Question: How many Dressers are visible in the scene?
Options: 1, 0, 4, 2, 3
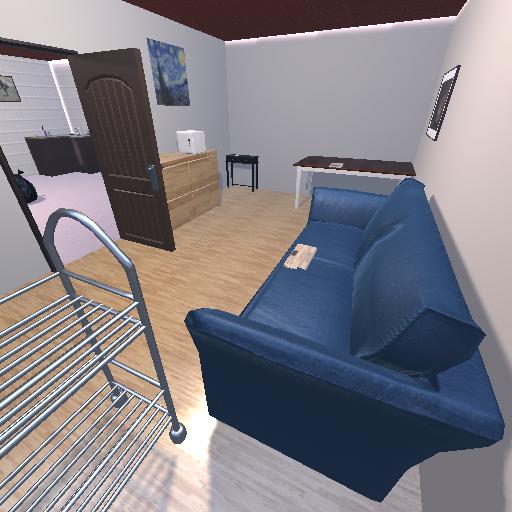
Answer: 1